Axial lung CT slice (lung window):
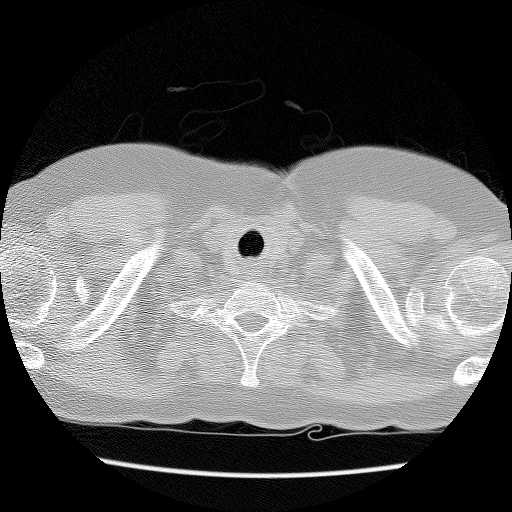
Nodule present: no